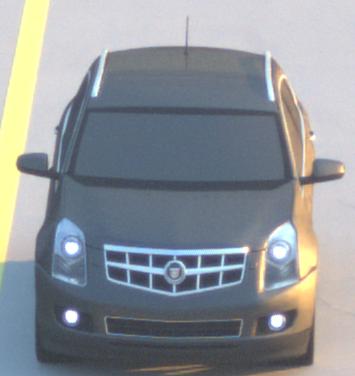
Make: Cadillac
Model: SRX 3.0 V6
Detailed model: SRX (II)
Model produced from: 2010/12
Model produced until: 2012/01
Doors: 5
Color: gray
Road condition: dry road
Daytime: sunrise or sunset
Contrast: medium contrast